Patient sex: M
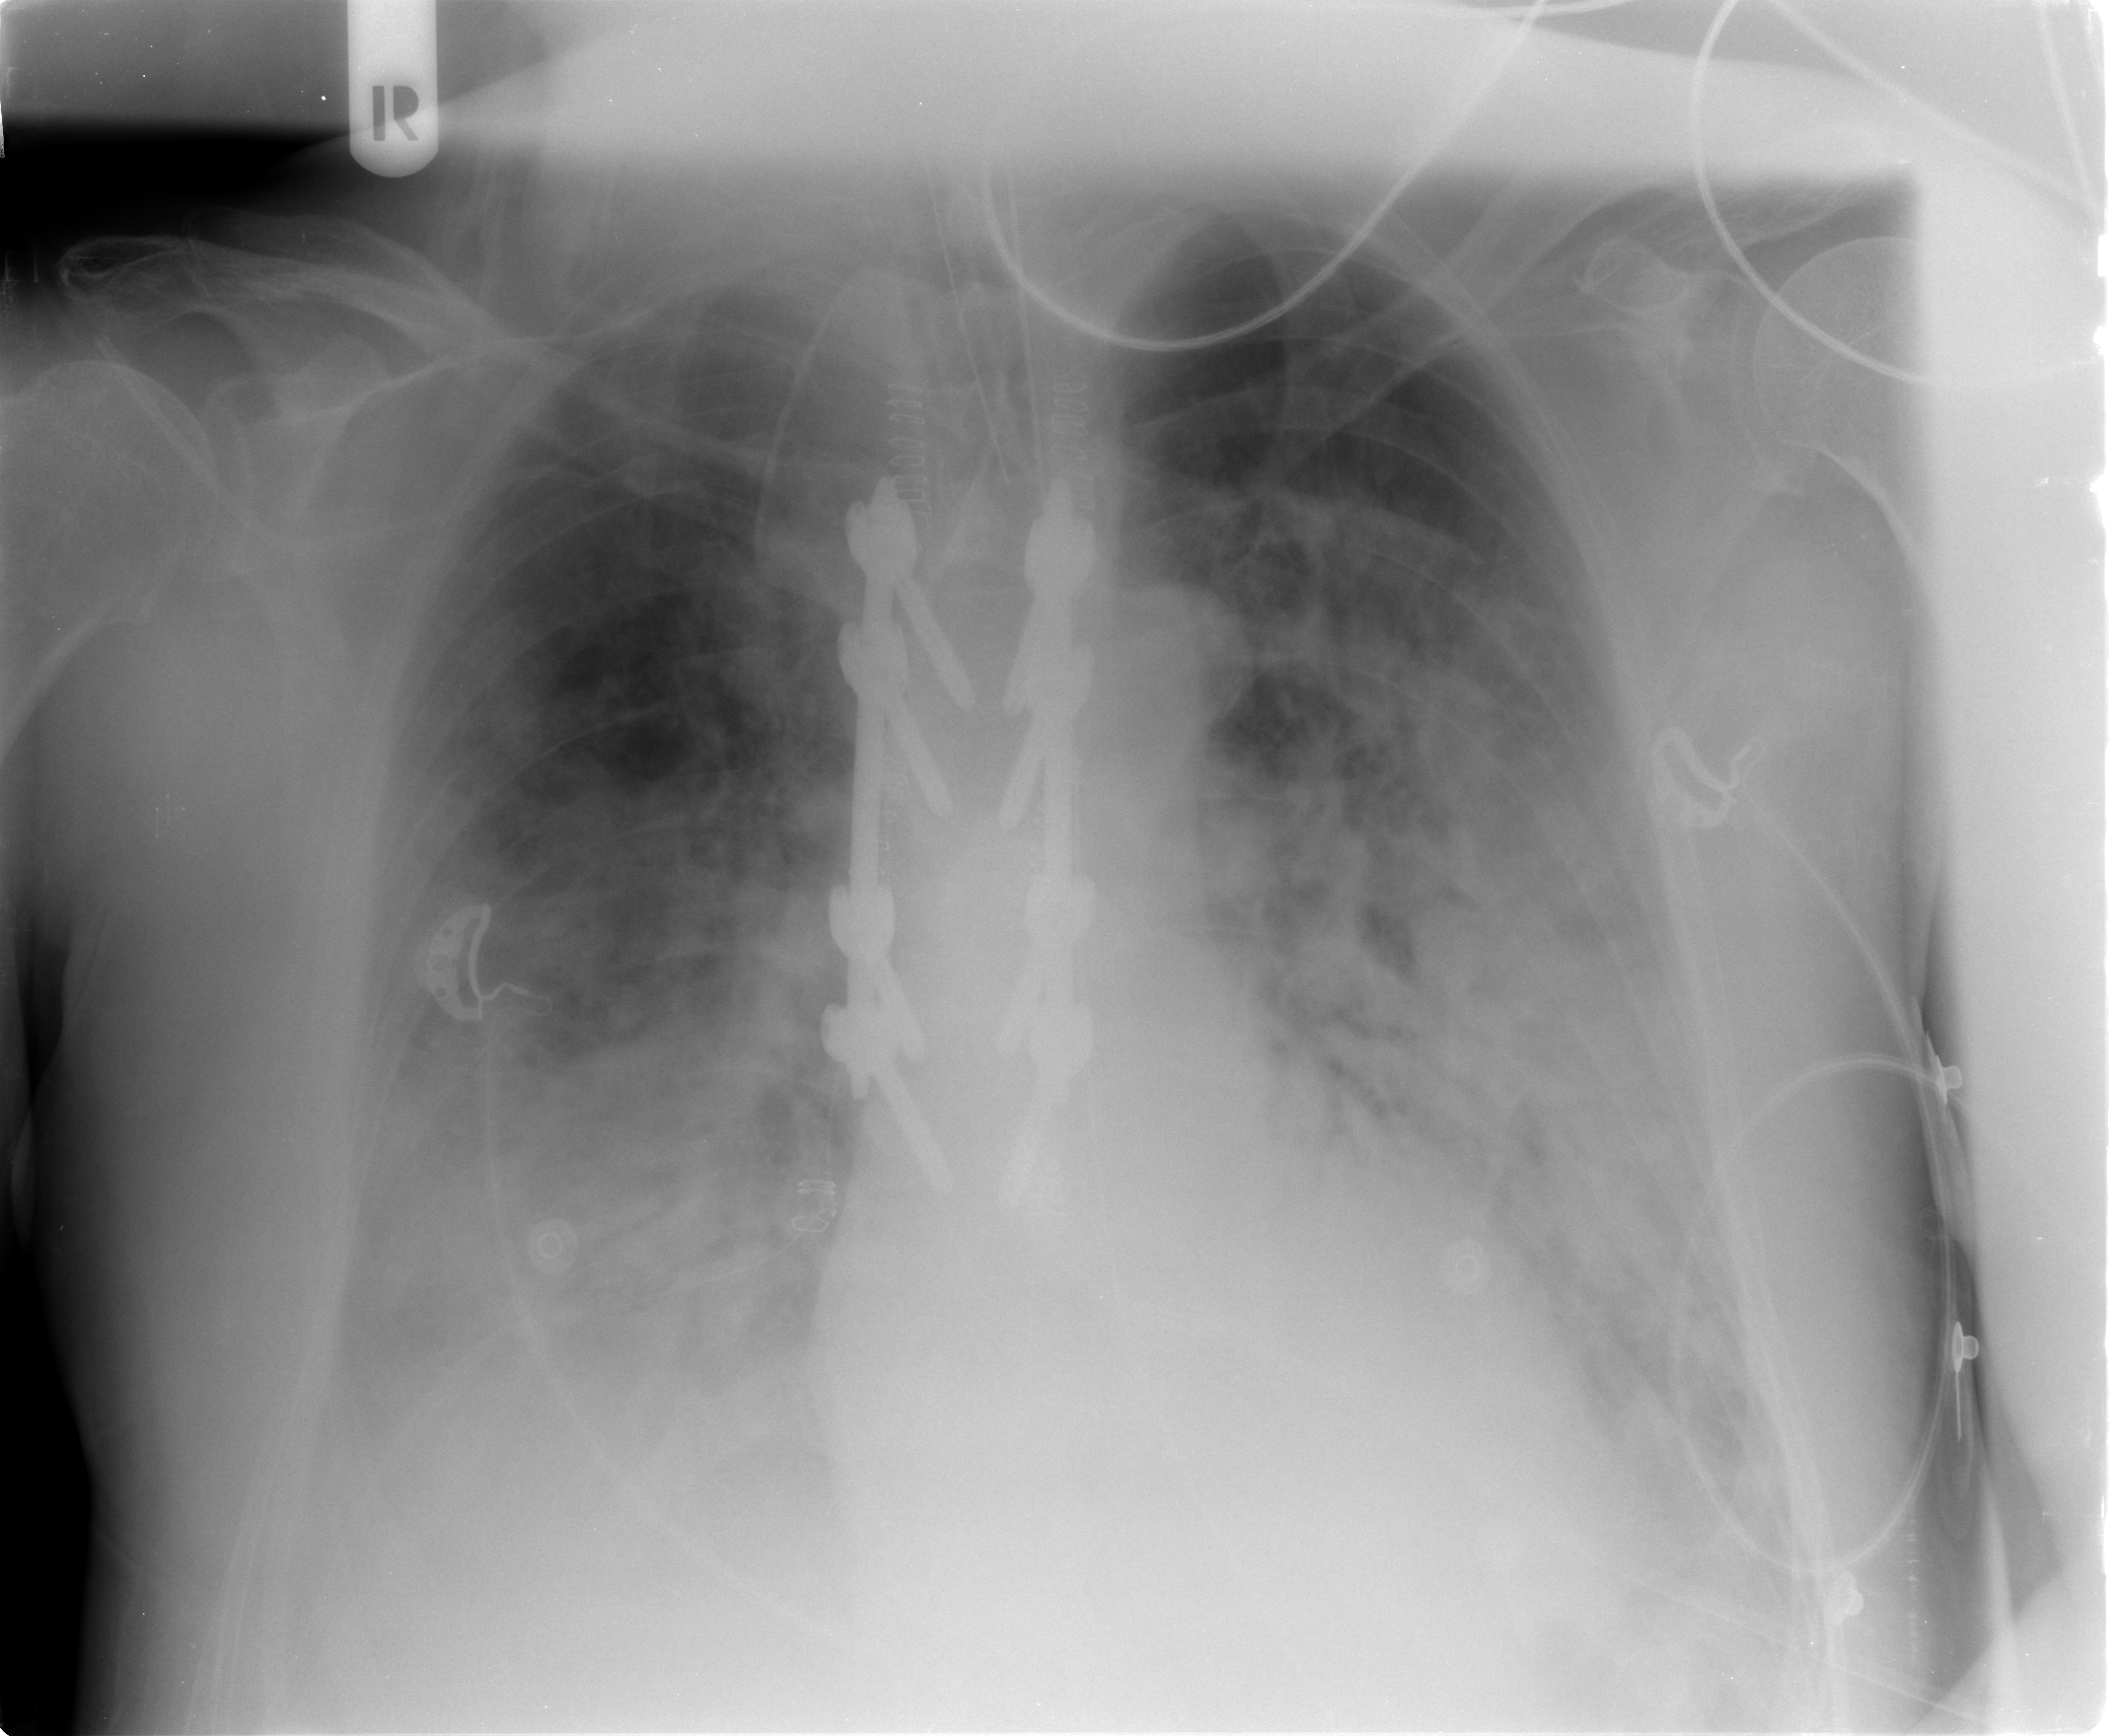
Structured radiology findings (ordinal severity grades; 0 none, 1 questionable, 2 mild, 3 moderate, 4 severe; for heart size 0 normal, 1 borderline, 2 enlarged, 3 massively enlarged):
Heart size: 1
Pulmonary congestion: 2
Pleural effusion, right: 3
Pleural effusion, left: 2
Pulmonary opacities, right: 3
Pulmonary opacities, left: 4
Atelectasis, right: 3
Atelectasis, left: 3